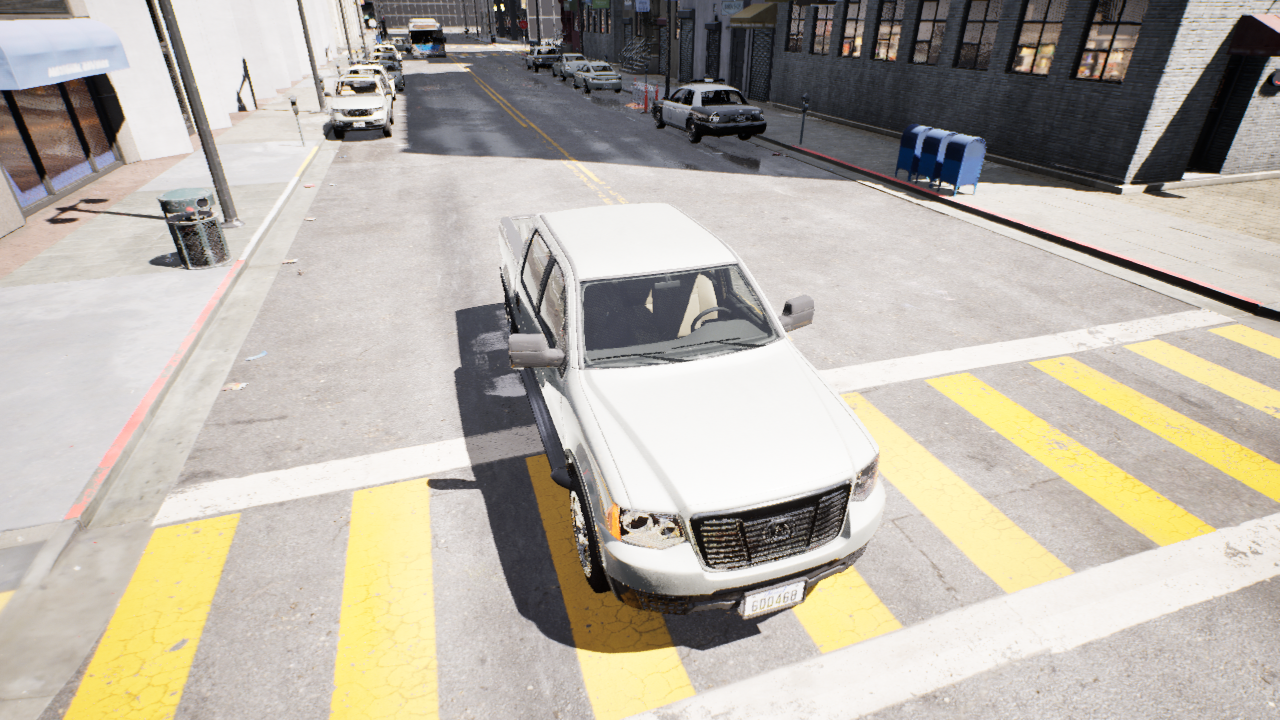
Venue: residential
Lighting: clear day
Vehicle rig: pickup